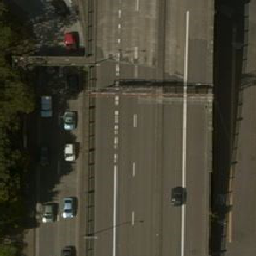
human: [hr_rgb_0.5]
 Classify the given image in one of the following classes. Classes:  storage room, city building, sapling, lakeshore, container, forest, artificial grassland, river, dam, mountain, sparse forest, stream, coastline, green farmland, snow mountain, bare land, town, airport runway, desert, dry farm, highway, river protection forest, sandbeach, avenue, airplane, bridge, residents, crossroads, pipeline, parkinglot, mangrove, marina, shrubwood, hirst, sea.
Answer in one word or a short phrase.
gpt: highway